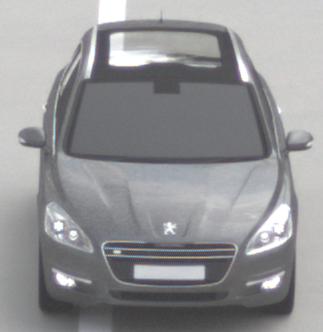
Make: Peugeot
Model: 508 SW 120 VTi
Detailed model: 508 (I) SW
Model produced from: 2011/03
Model produced until: 2014/05
Doors: 5
Color: gray
Road condition: dry road
Daytime: morning or afternoon
Contrast: low contrast